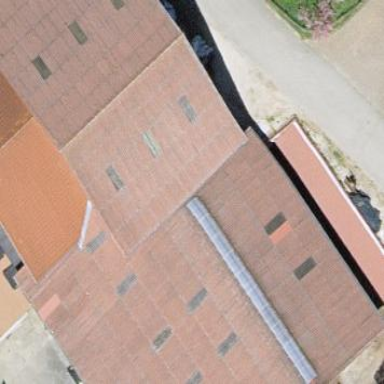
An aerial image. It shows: Farm building.